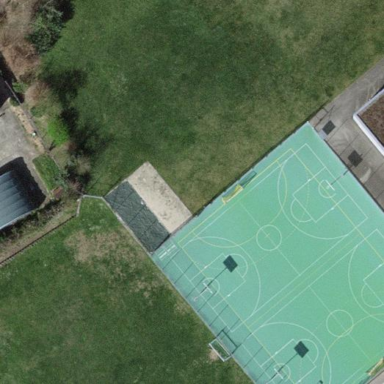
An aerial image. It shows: Handball pitch for leisure sports on the land.